Question:
In Android 4.0 default calendar if we want to move to next month then we need to scroll the calendar but I need to move to the next or previous month by pressing arrows existed in the above image. And also I want to add to the default calendar. If add the event then that date should be marked like in the image.
I used this CalendarView.
'''
<CalendarView
android:id="@+id/calendarView1"
android:layout_width="match_parent"
android:layout_height="match_parent"
android:layout_alignParentLeft="true"
android:layout_alignParentTop="true" />
'''
I want to know how to use add event to this CalendarView pragmatically.
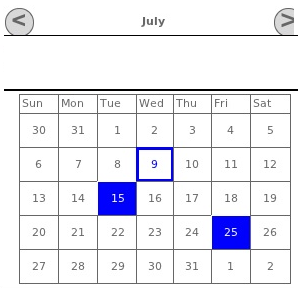
Answer: To you can use this code:
'''
mButtonNext = (Button) findViewById(R.id.buttonNext);
mButtonNext.setOnClickListener(new OnClickListener() {
@Override
public void onClick(View v) {
Calendar cal = new GregorianCalendar();
cal.setTimeInMillis(mCalendarView.getDate() );
cal.add(Calendar.MONTH, 1);
mCalendarView.setDate(cal.getTimeInMillis(), true, true);
}
});
mButtonPrevious = (Button) findViewById(R.id.buttonPrevious);
mButtonPrevious.setOnClickListener(new OnClickListener() {
@Override
public void onClick(View v) {
Calendar cal = new GregorianCalendar();
cal.setTimeInMillis(mCalendarView.getDate() );
cal.add(Calendar.MONTH, -1);
mCalendarView.setDate(cal.getTimeInMillis(), true, true);
}
});
'''
If you want to , you have to see the link @adam2510 posted.
Here is a sample code you can use:
'''
public void addEvent() {
ContentResolver cr = mContext.getContentResolver();
ContentValues eventValues = new ContentValues();
eventValues.put(Events.TITLE, "title");
eventValues.put(Events.EVENT_LOCATION, "location");
eventValues.put(Events.DTSTART, startTimeMilliseconds);
eventValues.put(Events.DTEND, endTimeMilliseconds);
eventValues.put(Events.CALENDAR_ID, "1");//Defaul calendar
eventValues.put(Events.EVENT_TIMEZONE, TimeZone.SHORT);
cr.insert(Events.CONTENT_URI, eventValues);
}
'''
But 'CalendarView' is not made to be used with events. In Android documentation you can read this for 'CalendarView':
> "This class is a calendar widget for displaying and selecting dates".
I couldn't find an easy way to change cell property.
If you want to add event in your own caledar is better to implement your own calendar where you can change all views' properties. There is plenty of calendar implementations you can find in google.com